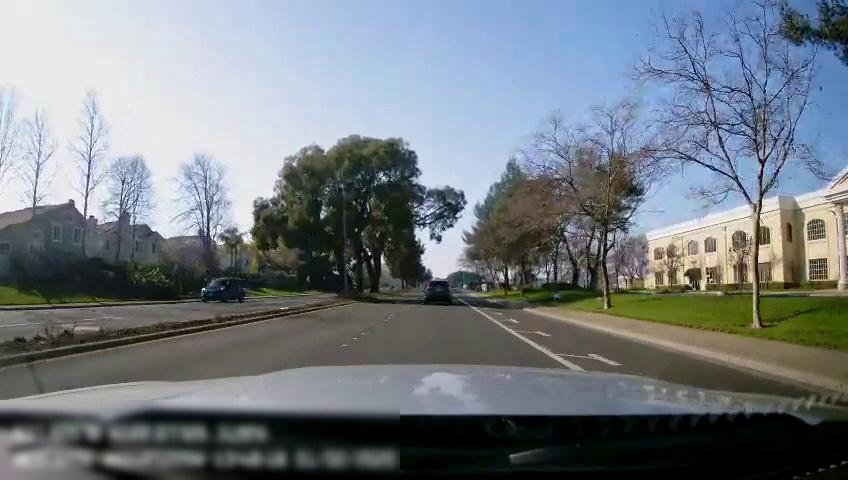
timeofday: Day
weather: Sunny
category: Drivable Space
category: Drivable Space
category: Vehicles | SUV
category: Vehicles | SUV
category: Lanes | Current Lane
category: Lanes | Current Lane